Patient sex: F
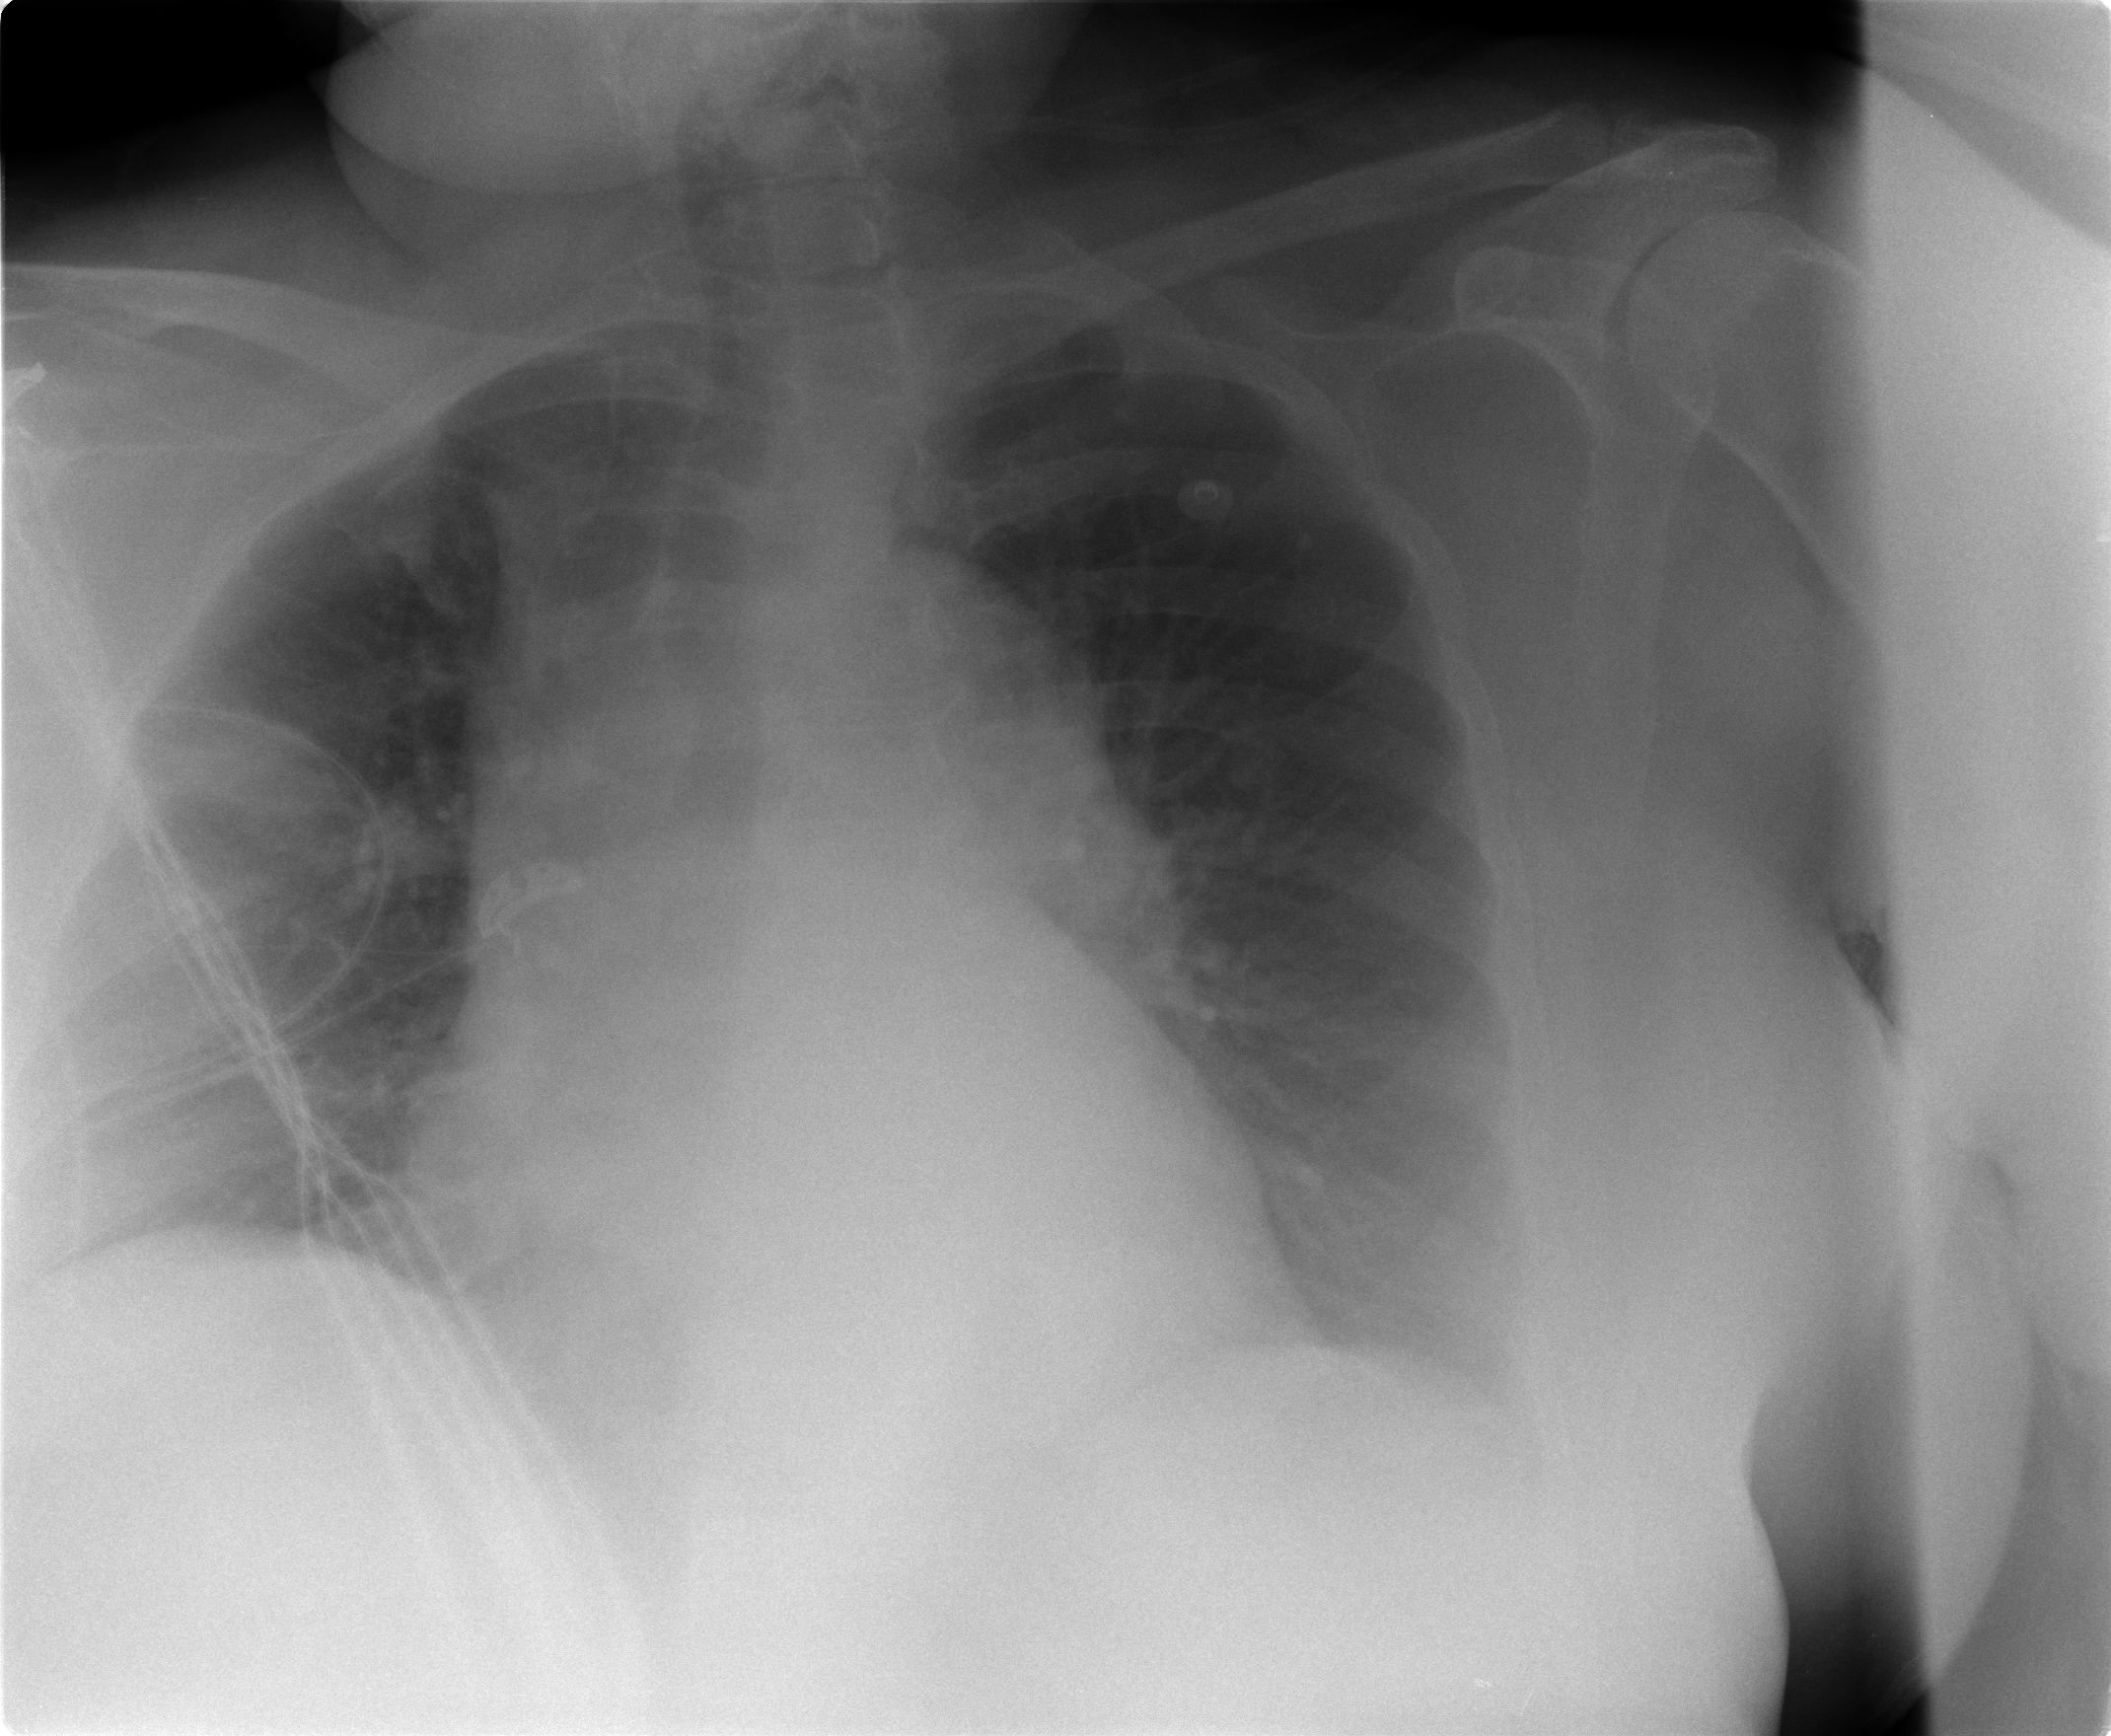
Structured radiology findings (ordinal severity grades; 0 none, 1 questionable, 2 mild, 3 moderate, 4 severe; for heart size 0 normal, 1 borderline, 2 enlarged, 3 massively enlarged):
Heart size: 1
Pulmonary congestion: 2
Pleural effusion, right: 0
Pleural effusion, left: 1
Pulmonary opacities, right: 0
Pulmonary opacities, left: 0
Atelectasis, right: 0
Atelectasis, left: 0